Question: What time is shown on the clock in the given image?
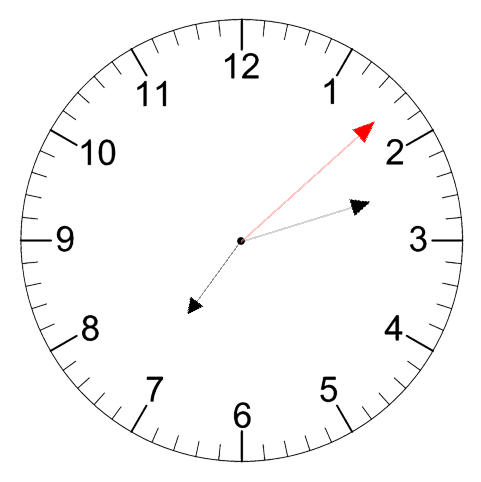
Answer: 07:12:08